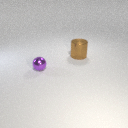
large brown metal cylinder behind small purple metal sphere